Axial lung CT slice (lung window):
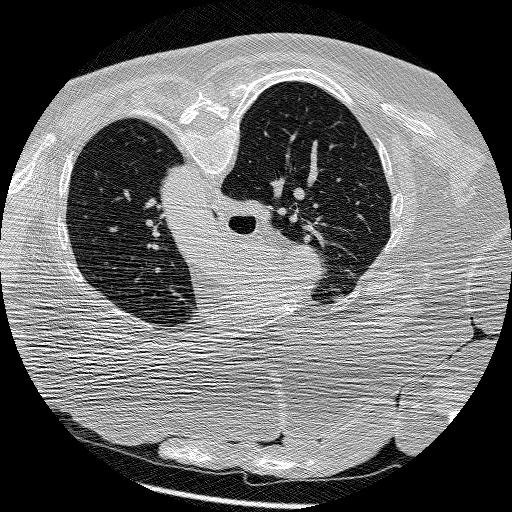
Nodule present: no